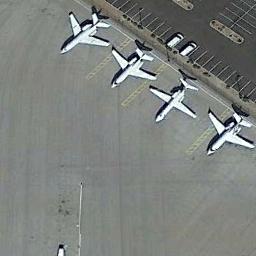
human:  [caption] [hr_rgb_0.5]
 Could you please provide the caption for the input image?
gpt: Four white aircraft of the same style line up in the airfield .